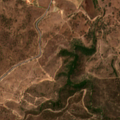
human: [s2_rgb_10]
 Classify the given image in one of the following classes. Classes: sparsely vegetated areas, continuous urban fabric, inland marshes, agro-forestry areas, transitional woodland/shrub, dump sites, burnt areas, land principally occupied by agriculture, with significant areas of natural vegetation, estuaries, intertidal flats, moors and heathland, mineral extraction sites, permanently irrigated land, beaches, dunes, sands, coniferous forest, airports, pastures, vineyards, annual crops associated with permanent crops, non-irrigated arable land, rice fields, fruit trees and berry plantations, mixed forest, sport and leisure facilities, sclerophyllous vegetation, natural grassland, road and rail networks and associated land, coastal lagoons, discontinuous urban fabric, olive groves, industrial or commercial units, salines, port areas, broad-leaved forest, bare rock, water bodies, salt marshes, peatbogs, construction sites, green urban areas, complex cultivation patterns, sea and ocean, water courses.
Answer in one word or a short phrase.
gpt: non-irrigated arable land, agro-forestry areas, transitional woodland/shrub